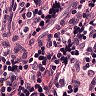
Metastatic tissue present: no